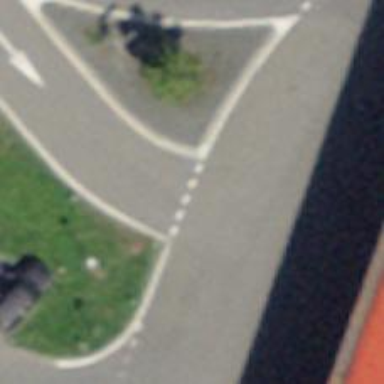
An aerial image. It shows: Road with "give way" sign.